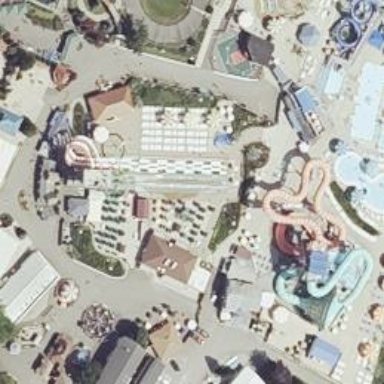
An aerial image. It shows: Water slide attraction.